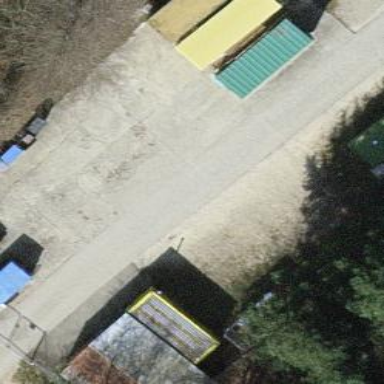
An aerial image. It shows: Recycling center for various types of waste.